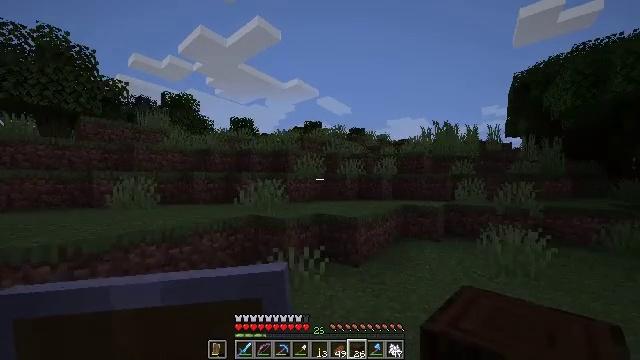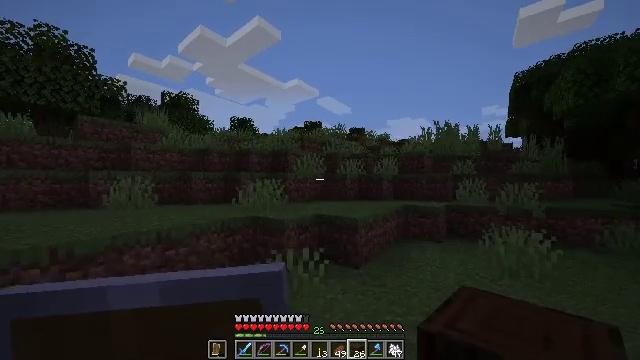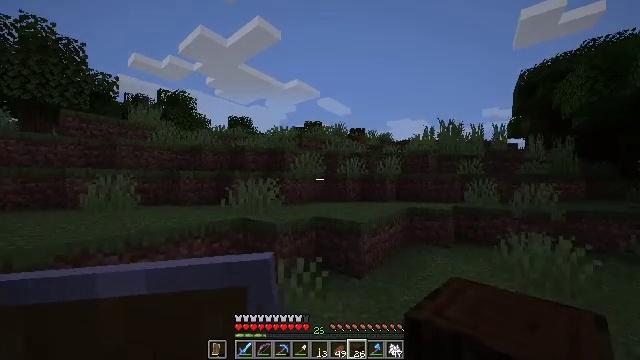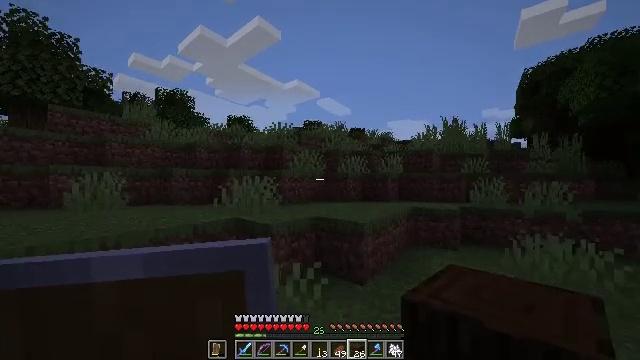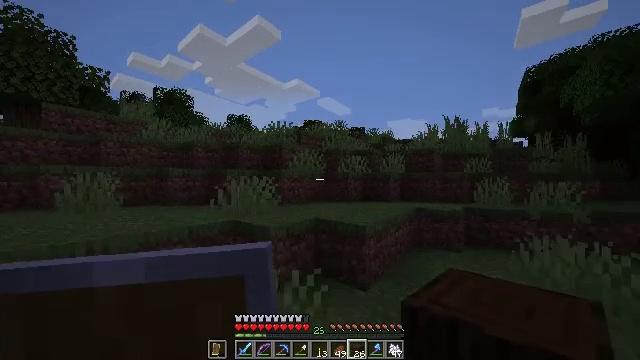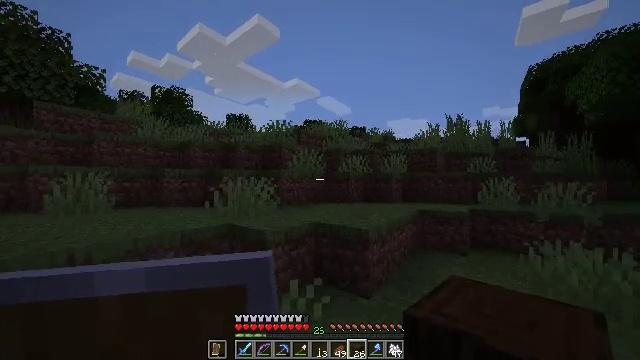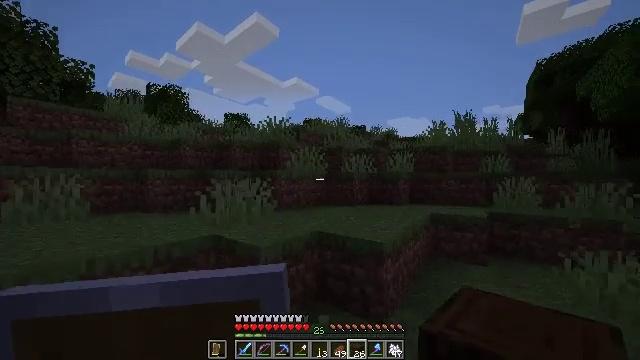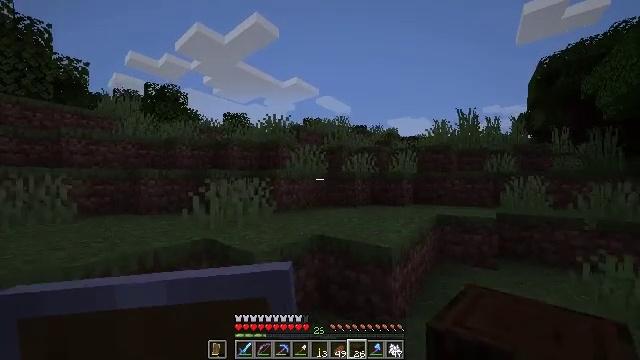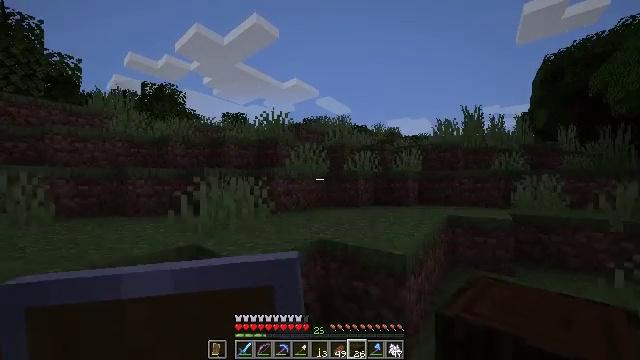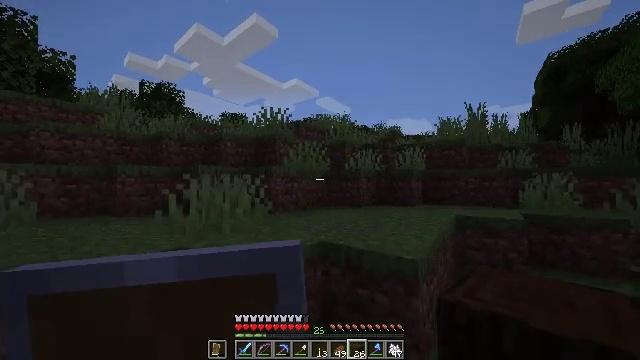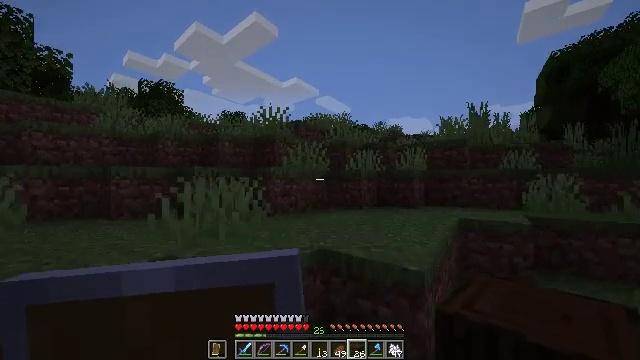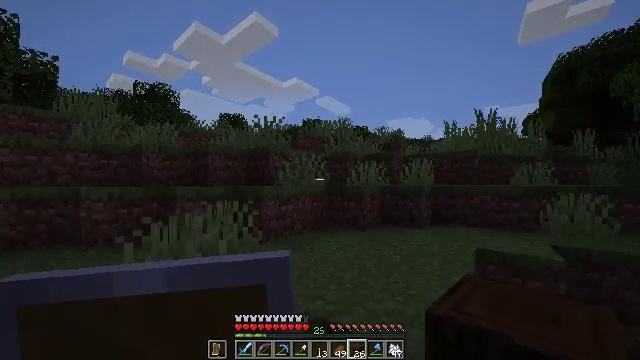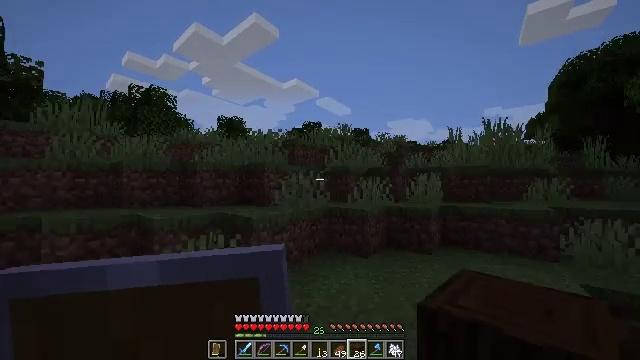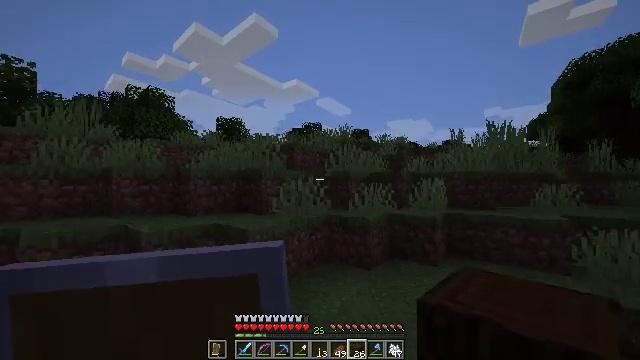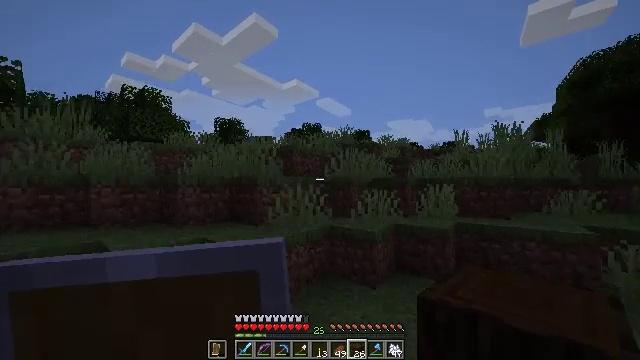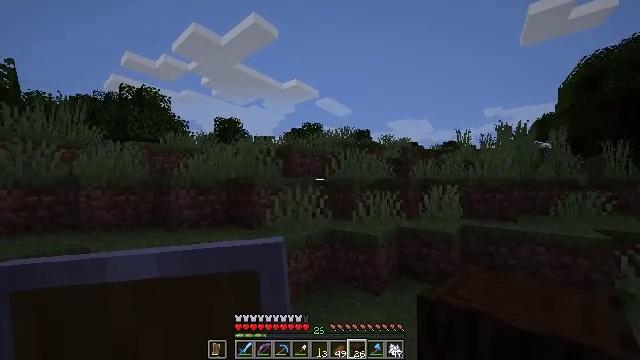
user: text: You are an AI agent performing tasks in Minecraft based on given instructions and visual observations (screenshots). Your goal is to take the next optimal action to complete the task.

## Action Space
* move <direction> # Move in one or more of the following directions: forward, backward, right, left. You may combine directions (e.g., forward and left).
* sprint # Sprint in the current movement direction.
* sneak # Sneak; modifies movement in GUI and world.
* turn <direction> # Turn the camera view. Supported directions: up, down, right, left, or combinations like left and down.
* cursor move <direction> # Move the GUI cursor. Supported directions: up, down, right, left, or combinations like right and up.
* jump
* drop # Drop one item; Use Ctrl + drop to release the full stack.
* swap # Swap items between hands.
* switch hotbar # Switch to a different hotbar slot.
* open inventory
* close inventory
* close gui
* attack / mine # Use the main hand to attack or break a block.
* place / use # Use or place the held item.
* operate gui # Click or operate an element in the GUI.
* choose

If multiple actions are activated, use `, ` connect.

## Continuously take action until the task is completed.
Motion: motion action
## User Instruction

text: craft item air
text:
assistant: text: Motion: move forward
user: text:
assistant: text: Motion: move forward
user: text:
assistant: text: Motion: move forward
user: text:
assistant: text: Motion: move forward
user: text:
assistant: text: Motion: move forward
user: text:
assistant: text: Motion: move forward
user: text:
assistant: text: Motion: move forward
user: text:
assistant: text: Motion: move forward
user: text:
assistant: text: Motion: move forward
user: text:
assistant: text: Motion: move forward, jump
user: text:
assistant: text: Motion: move forward, jump
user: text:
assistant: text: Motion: move forward, jump
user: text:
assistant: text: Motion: move forward
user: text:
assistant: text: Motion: move forward
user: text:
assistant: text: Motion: move forward
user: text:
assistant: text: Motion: move forward
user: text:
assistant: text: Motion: move forward
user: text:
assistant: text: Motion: move forward
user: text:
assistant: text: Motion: move forward
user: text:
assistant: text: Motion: move forward
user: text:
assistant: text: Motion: move forward
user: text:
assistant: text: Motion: move forward, jump
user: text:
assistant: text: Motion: move forward, jump
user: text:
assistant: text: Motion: move forward, jump
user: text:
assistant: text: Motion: move forward
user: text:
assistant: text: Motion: move forward
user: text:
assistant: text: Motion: move forward
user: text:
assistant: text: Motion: move forward
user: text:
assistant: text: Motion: move forward
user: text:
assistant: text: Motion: move forward, jump